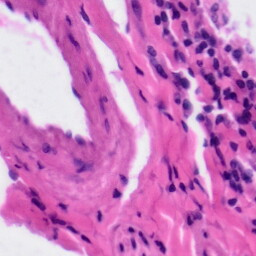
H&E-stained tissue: Tonsil